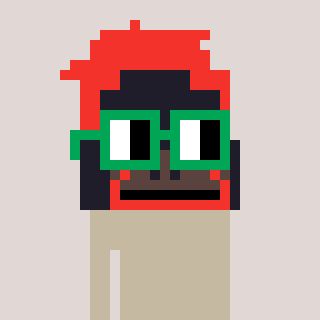
a pixel art character with square green glasses, a orangutan-shaped head and a cold-colored body on a warm background